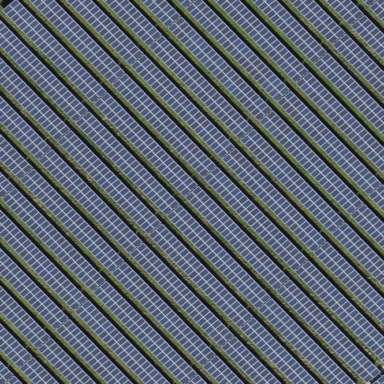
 consisting of solar photovoltaic panels."